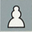
Piece: wP